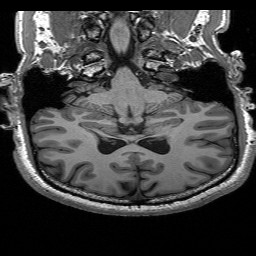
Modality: T1w
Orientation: sagittal
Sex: male